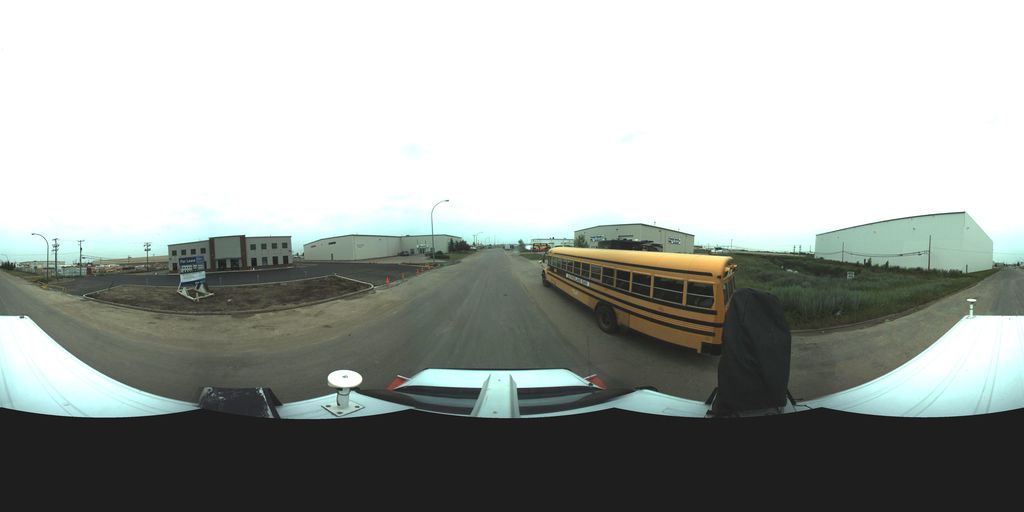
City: saskatoon